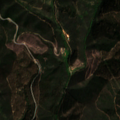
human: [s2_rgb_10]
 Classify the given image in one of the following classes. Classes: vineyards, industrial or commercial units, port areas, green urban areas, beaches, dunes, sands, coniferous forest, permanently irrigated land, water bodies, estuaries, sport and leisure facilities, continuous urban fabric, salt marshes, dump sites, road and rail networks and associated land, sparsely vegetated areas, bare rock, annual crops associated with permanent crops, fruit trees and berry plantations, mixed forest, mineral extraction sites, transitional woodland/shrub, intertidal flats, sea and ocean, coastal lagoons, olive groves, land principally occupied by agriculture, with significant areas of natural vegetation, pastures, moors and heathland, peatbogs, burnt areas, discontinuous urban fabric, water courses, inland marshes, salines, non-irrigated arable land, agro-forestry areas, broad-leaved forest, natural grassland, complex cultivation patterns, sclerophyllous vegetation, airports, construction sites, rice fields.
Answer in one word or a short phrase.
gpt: broad-leaved forest, sclerophyllous vegetation, transitional woodland/shrub